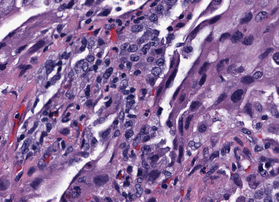
Tumor epithelial tissue: yes
Tumor-associated stroma tissue: yes
Normal tissue: no